Field crop: maize
Growth stage: 2
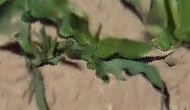
Species: maize